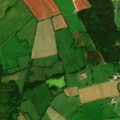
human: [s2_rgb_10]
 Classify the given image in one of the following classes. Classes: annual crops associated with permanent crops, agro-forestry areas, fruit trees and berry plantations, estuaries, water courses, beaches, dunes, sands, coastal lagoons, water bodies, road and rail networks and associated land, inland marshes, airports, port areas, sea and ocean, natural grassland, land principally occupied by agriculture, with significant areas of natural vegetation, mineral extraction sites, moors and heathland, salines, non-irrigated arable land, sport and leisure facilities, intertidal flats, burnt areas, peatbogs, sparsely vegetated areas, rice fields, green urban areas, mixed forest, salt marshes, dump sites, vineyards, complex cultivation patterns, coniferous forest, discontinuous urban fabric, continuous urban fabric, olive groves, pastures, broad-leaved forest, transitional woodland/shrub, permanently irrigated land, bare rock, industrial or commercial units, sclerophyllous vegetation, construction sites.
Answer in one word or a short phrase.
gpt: non-irrigated arable land, pastures, transitional woodland/shrub